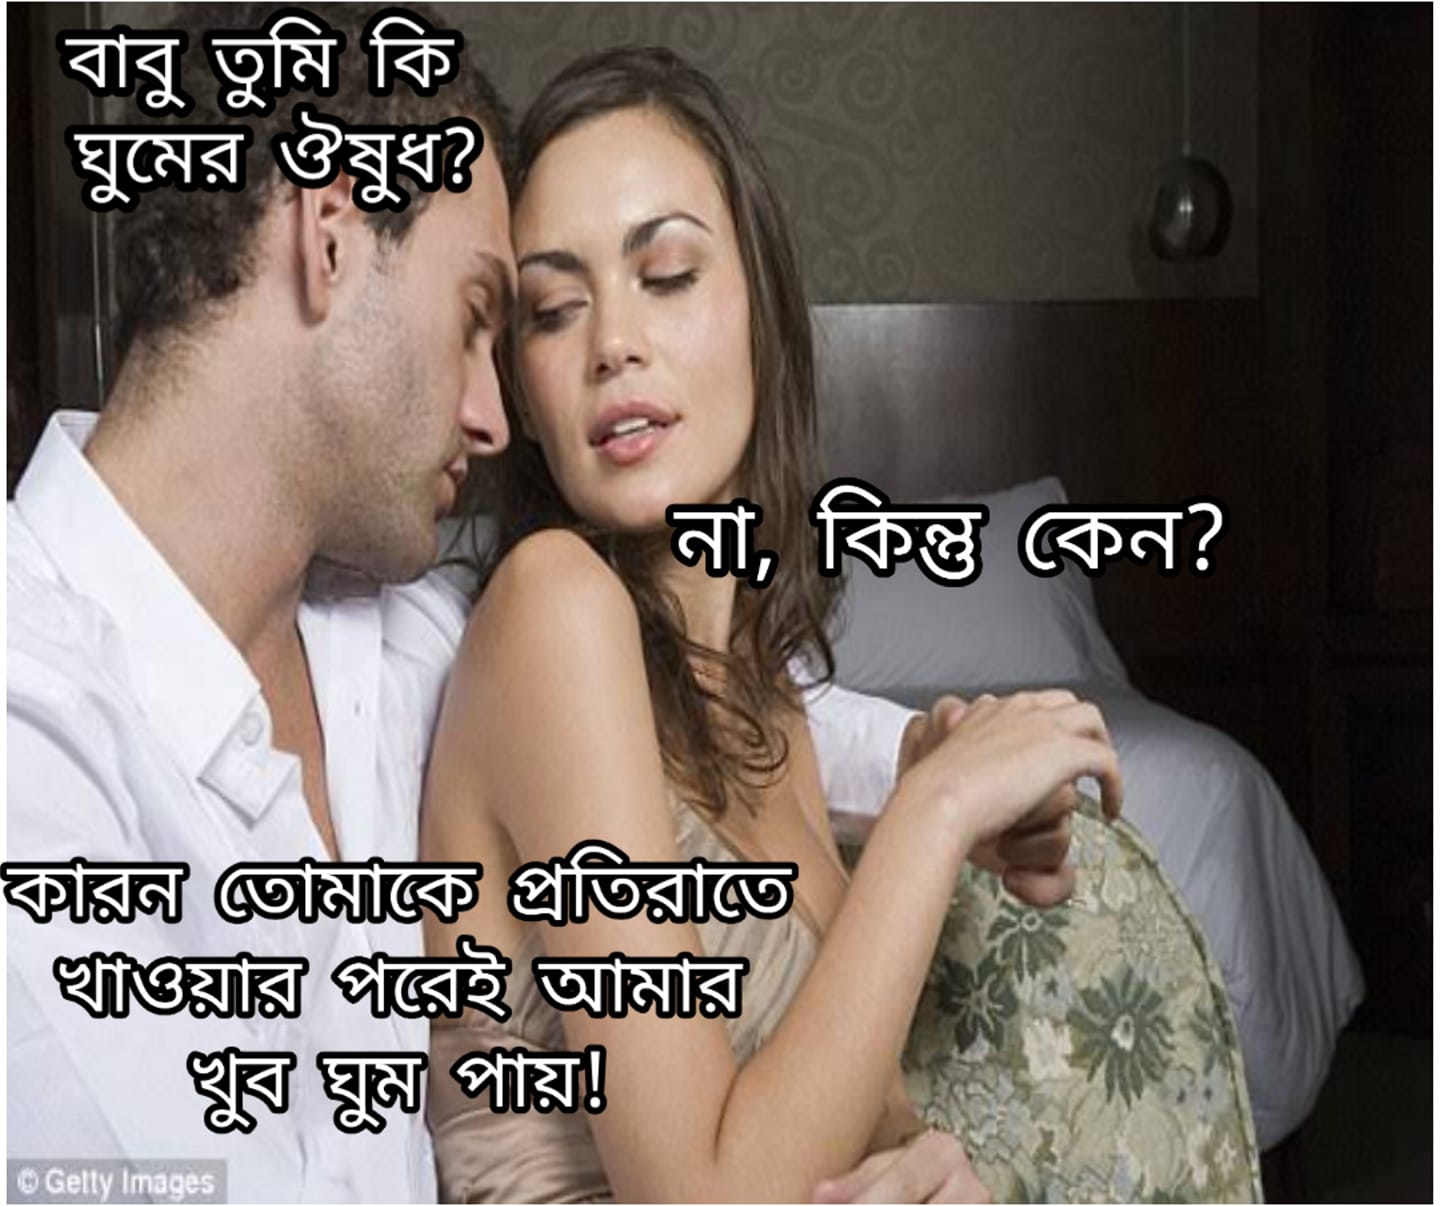
Caption: বাবু তুমি কি ঘুমের ওষুধ ?   না কিন্তু কেন ?   কারন তোমাকে প্রতিরাতে খাওয়ার পরেই আমার খুব ঘুম পায় !
Label: hate